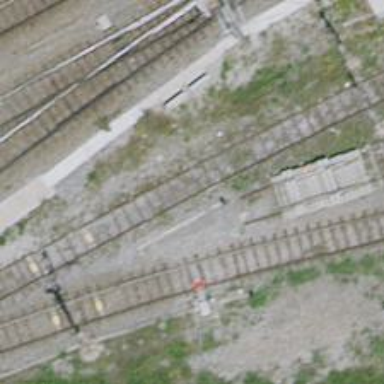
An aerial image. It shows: Railway track with electrified contact lines. This is siding track.